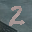
Label: 2